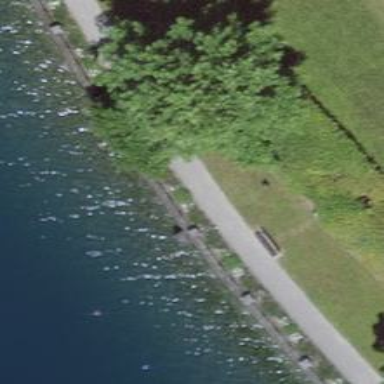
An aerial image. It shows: Brown bench.